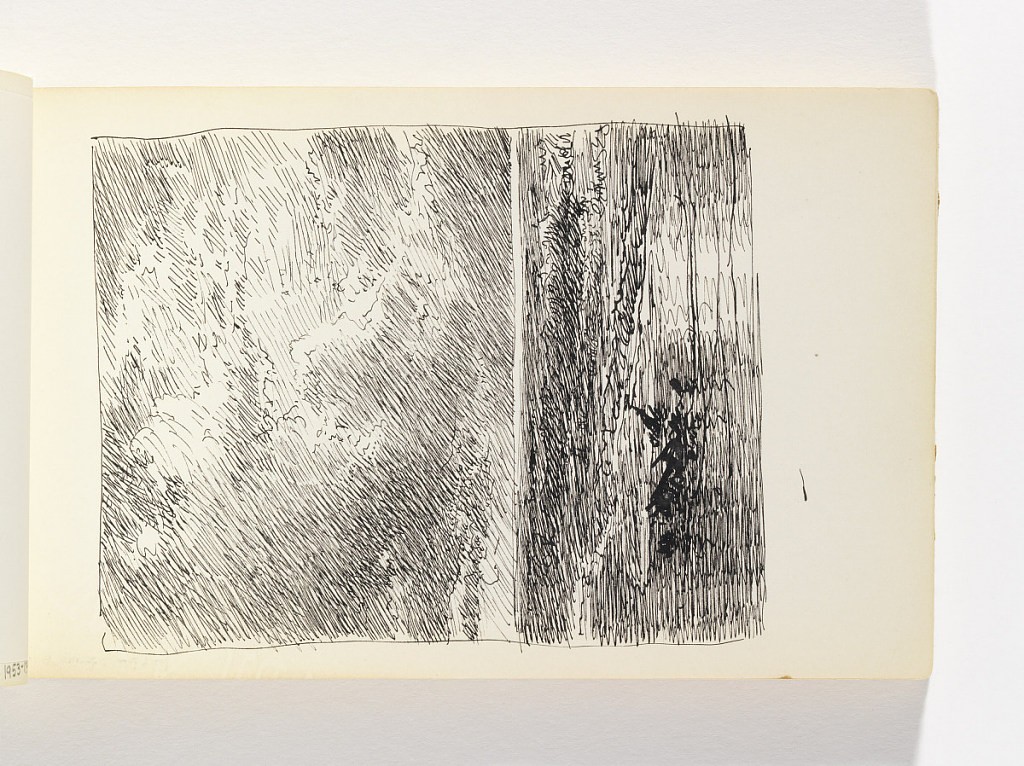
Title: Dark Ocean under Dramatic Sky with Possible Shipwreck Debris
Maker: William Trost Richards, American, 1833–1905
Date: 1890–1900
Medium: Pen and black ink on off-white wove paper
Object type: Sketchbook folio
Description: Very dramatic, cloudy sky over flat ocean coming onto shore. Dark objects on beach in bottom left, possibly shipwreck debris.